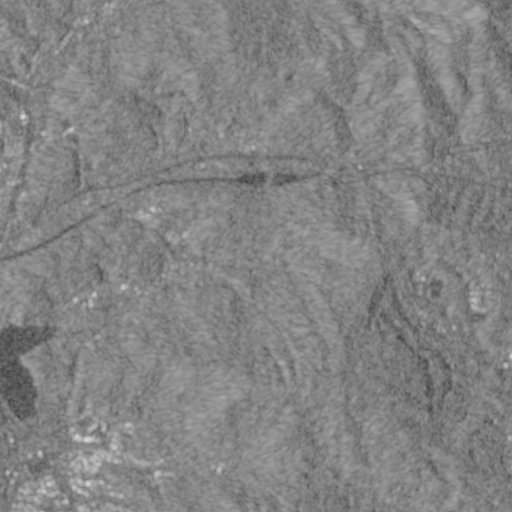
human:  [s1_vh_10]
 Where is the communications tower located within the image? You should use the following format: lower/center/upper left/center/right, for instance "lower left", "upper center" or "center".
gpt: The communications tower is located in the center right of the image.
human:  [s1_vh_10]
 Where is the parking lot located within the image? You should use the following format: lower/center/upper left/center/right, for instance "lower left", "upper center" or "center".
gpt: The parking lot is located in the upper center of the image.
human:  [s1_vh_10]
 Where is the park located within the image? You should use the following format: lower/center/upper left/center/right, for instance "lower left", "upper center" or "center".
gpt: There is no park in the image.

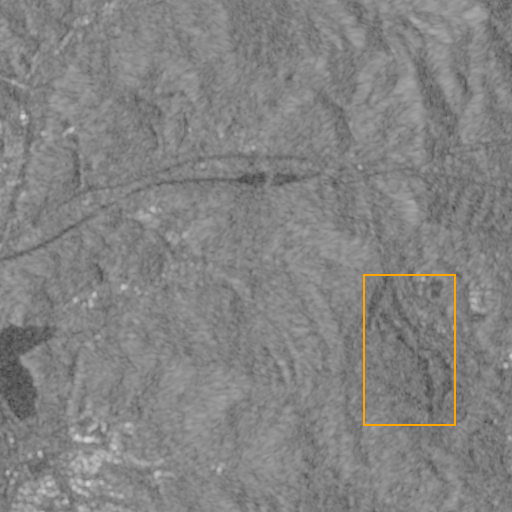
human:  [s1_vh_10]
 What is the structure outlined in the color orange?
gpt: The structure outlined in orange is a park.
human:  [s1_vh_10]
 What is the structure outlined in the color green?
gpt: There is no green outline.